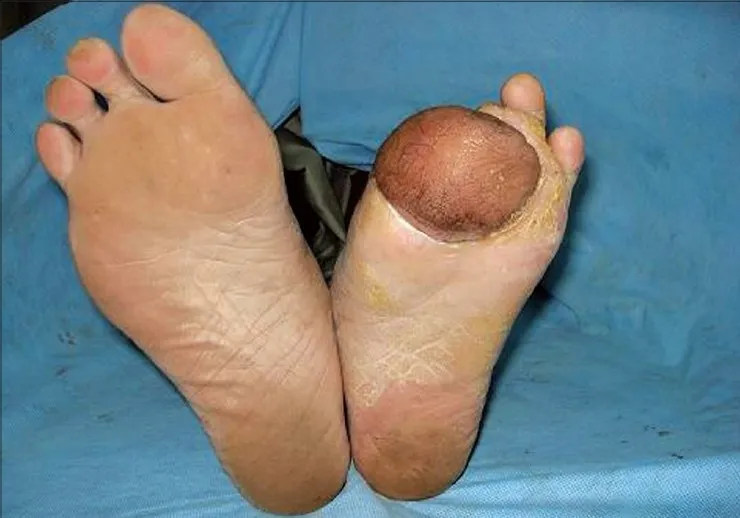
Well-settled flap - plantar view.
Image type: medical_photograph (other_medical_photograph)